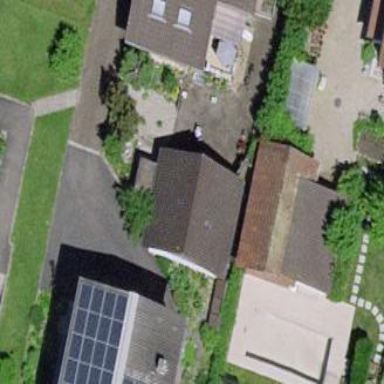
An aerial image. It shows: Garage.